一年级 · 变换几何

如图，把它沿虚线折叠后的形状是（）。

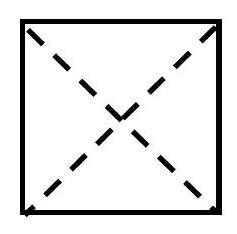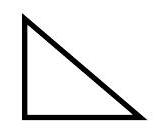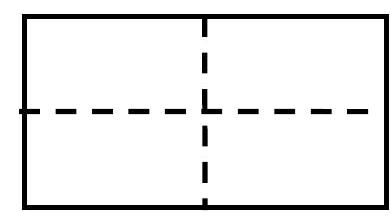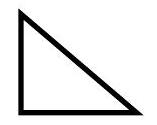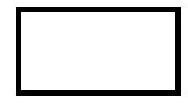
A、

B、 $\square$
C、 $\square$
14 ._

如图，把它沿虚线折叠后的形状是（）。
A、

B、

<img class="imgSvg" id = "lwyz3cpu8i38qejxgwq" src="data:image/svg+xml;base64,PHN2ZyBpZD0ic21pbGVzLWx3eXozY3B1OGkzOHFlanhnd3EiIHhtbG5zPSJodHRwOi8vd3d3LnczLm9yZy8yMDAwL3N2ZyIgdmlld0JveD0iMCAwIDg0IDQyIiBzdHlsZT0id2lkdGg6IDg0cHg7IGhlaWdodDogNDJweDsgb3ZlcmZsb3c6IHZpc2libGU7Ij48ZGVmcz48L2RlZnM+PG1hc2sgaWQ9InRleHQtbWFzay1sd3l6M2NwdThpMzhxZWp4Z3dxIj48cmVjdCB4PSIwIiB5PSIwIiB3aWR0aD0iMTAwJSIgaGVpZ2h0PSIxMDAlIiBmaWxsPSJ3aGl0ZSI+PC9yZWN0PjxjaXJjbGUgY3g9IjQyIiBjeT0iMjEiIHI9IjEwLjUiIGZpbGw9ImJsYWNrIj48L2NpcmNsZT48L21hc2s+PHN0eWxlPgogICAgICAgICAgICAgICAgLmVsZW1lbnQtbHd5ejNjcHU4aTM4cWVqeGd3cSB7CiAgICAgICAgICAgICAgICAgICAgZm9udDogMTRweCBIZWx2ZXRpY2EsIEFyaWFsLCBzYW5zLXNlcmlmOwogICAgICAgICAgICAgICAgICAgIGFsaWdubWVudC1iYXNlbGluZTogJ21pZGRsZSc7CiAgICAgICAgICAgICAgICB9CiAgICAgICAgICAgICAgICAuc3ViLWx3eXozY3B1OGkzOHFlanhnd3EgewogICAgICAgICAgICAgICAgICAgIGZvbnQ6IDguNHB4IEhlbHZldGljYSwgQXJpYWwsIHNhbnMtc2VyaWY7CiAgICAgICAgICAgICAgICB9CiAgICAgICAgICAgIDwvc3R5bGU+PGcgbWFzaz0idXJsKCN0ZXh0LW1hc2stbHd5ejNjcHU4aTM4cWVqeGd3cSkiPjwvZz48Zz48dGV4dCB4PSI0MiIgeT0iMjYuMjUiIGNsYXNzPSJlbGVtZW50LWx3eXozY3B1OGkzOHFlanhnd3EiIGZpbGw9ImN1cnJlbnRDb2xvciIgc3R5bGU9IgogICAgICAgICAgICAgICAgdGV4dC1hbmNob3I6IHN0YXJ0OwogICAgICAgICAgICAgICAgd3JpdGluZy1tb2RlOiBob3Jpem9udGFsLXRiOwogICAgICAgICAgICAgICAgdGV4dC1vcmllbnRhdGlvbjogbWl4ZWQ7CiAgICAgICAgICAgICAgICBsZXR0ZXItc3BhY2luZzogbm9ybWFsOwogICAgICAgICAgICAgICAgZGlyZWN0aW9uOiBsdHI7CiAgICAgICAgICAgICI+PHRzcGFuIHN0eWxlPSIKICAgICAgICAgICAgICAgIHVuaWNvZGUtYmlkaTogcGxhaW50ZXh0OwogICAgICAgICAgICAgICAgd3JpdGluZy1tb2RlOiBsci10YjsKICAgICAgICAgICAgICAgIGxldHRlci1zcGFjaW5nOiBub3JtYWw7CiAgICAgICAgICAgICAgICB0ZXh0LWFuY2hvcjogbWlkZGxlOwogICAgICAgICAgICAiPkhnPC90c3Bhbj48L3RleHQ+PHRleHQgeD0iNDIiIHk9IjIxIiBjbGFzcz0iZGVidWciIGZpbGw9IiNmZjAwMDAiIHN0eWxlPSIKICAgICAgICAgICAgICAgIGZvbnQ6IDVweCBEcm9pZCBTYW5zLCBzYW5zLXNlcmlmOwogICAgICAgICAgICAiPjwvdGV4dD48L2c+PC9zdmc+"/>
C、

答案: A
解析: 解A; 把这个正方形沿对角线对折两次，刚好是 4 个小三角形。